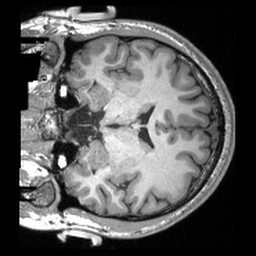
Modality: T1w
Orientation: coronal
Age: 21
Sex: male